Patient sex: M
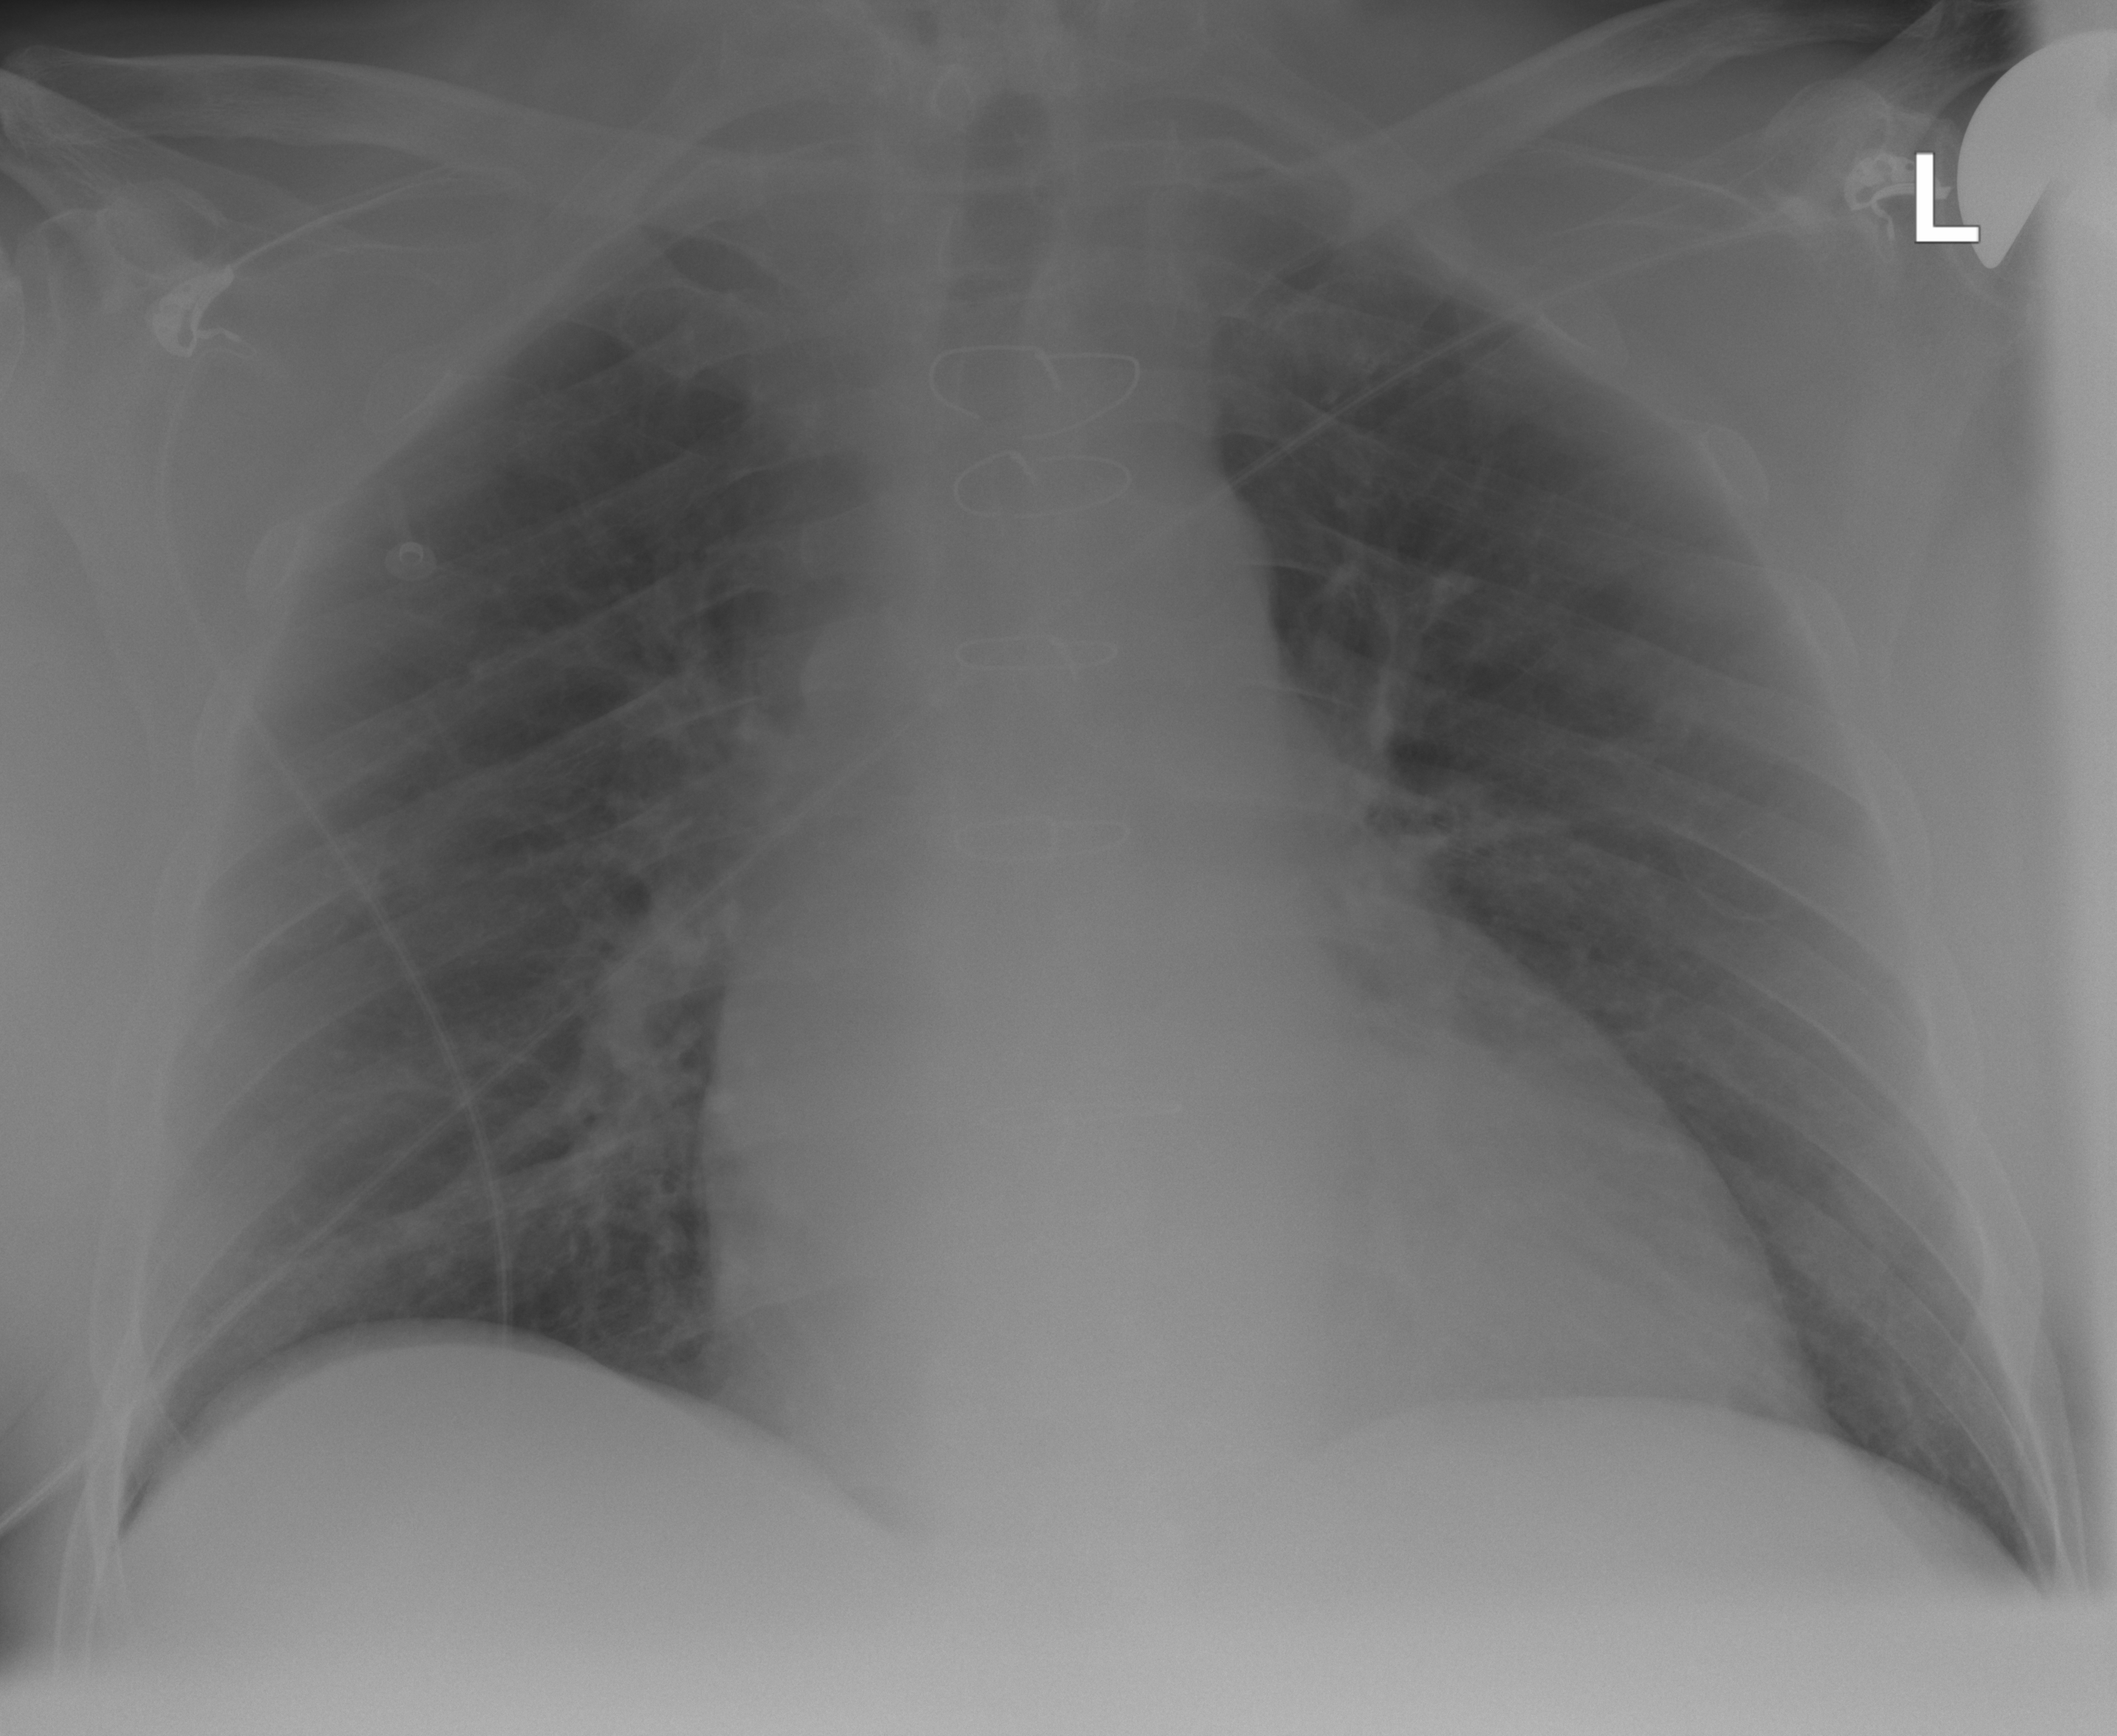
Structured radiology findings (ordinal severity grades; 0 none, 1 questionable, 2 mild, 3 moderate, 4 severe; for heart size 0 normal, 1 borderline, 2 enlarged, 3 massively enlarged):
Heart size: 2
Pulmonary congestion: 0
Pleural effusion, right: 0
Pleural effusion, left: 0
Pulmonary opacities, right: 0
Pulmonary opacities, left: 0
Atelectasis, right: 1
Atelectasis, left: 1